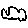
Label: cloud